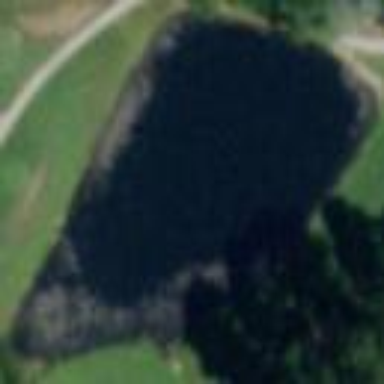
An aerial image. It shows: Water hazard in golf course. The hazard is natural water feature.